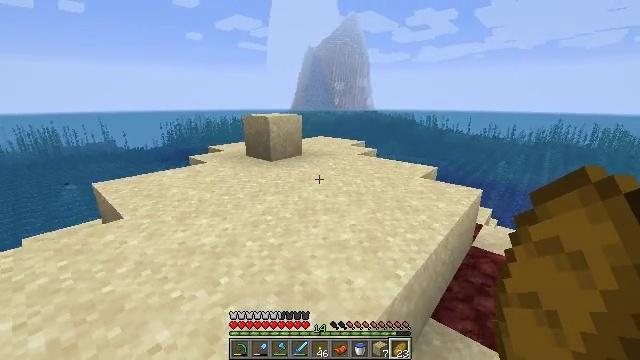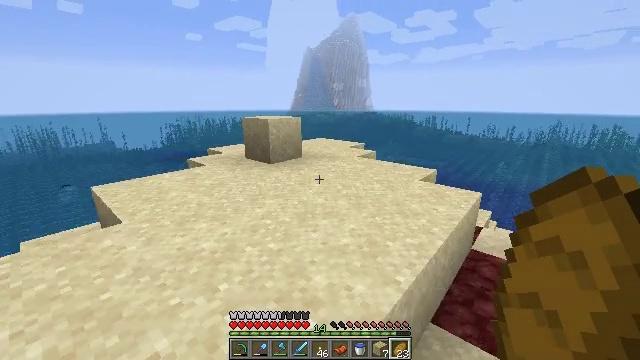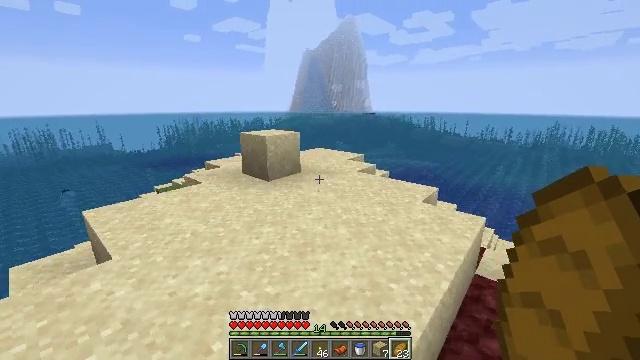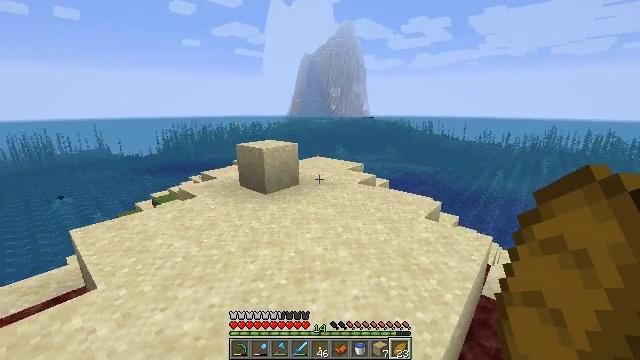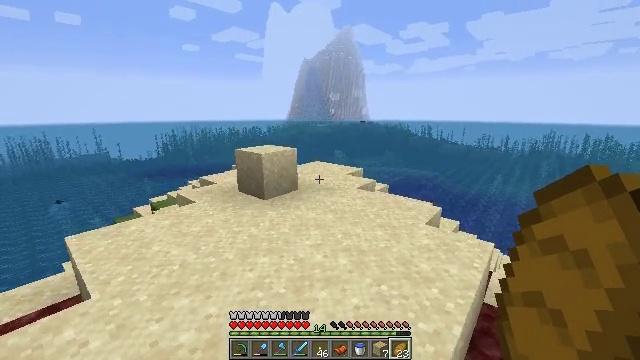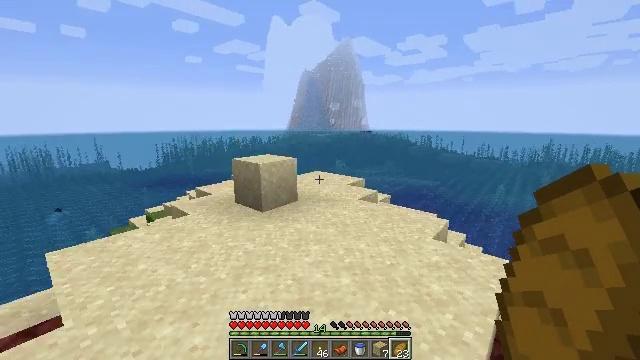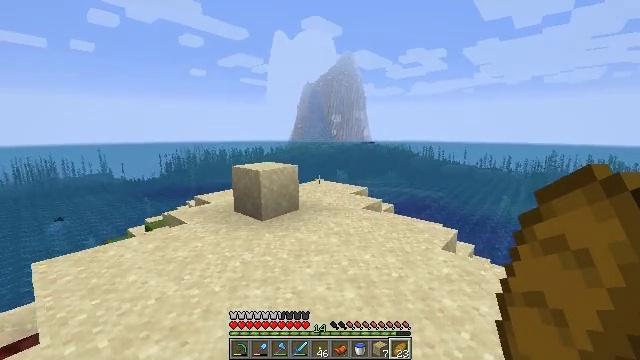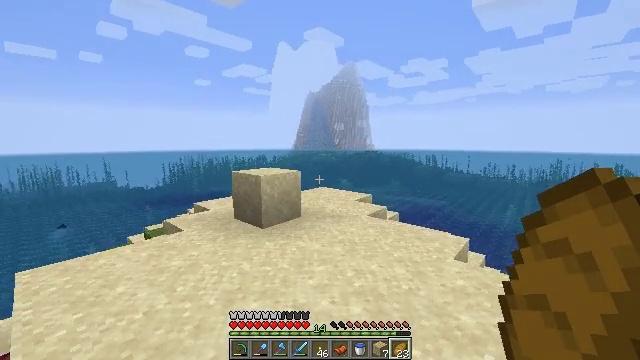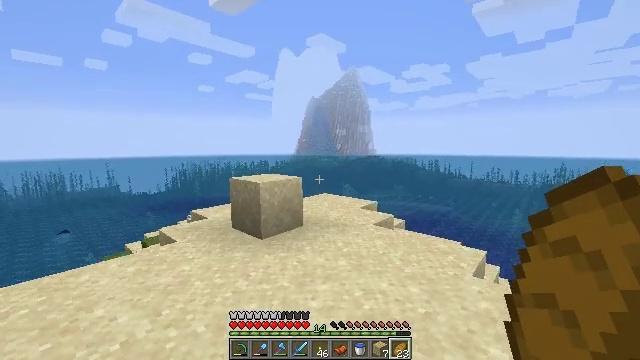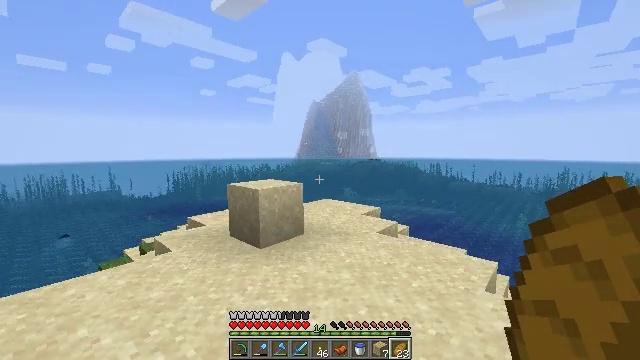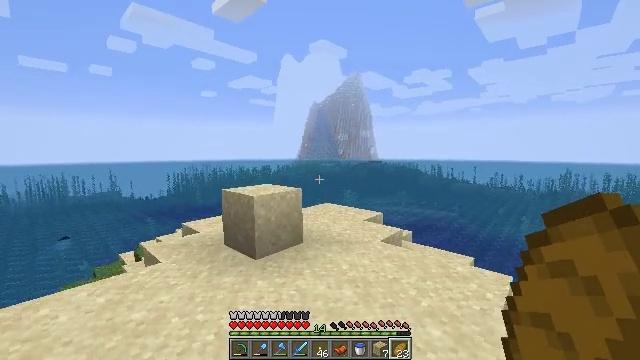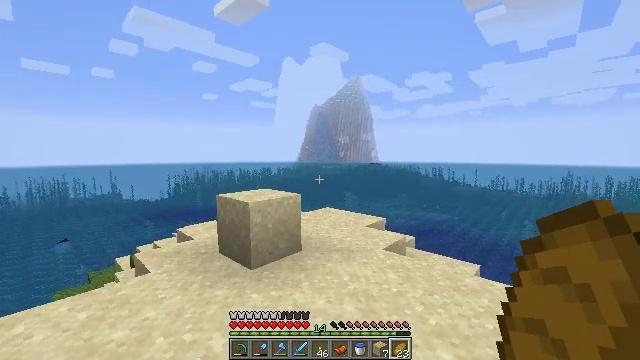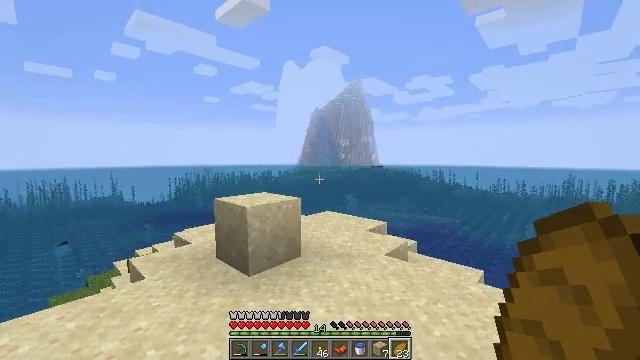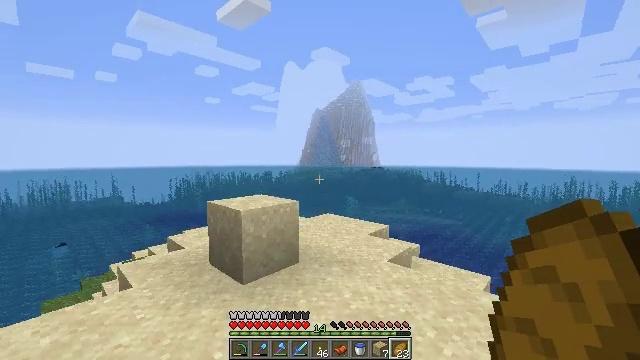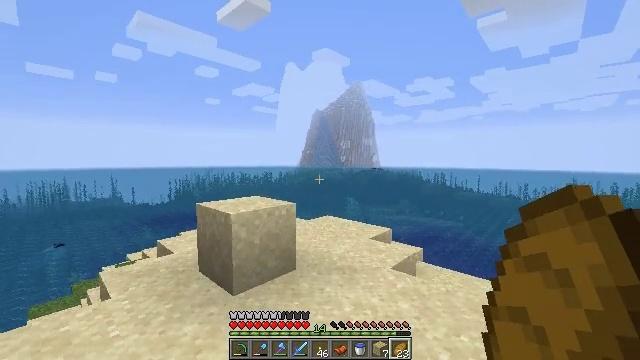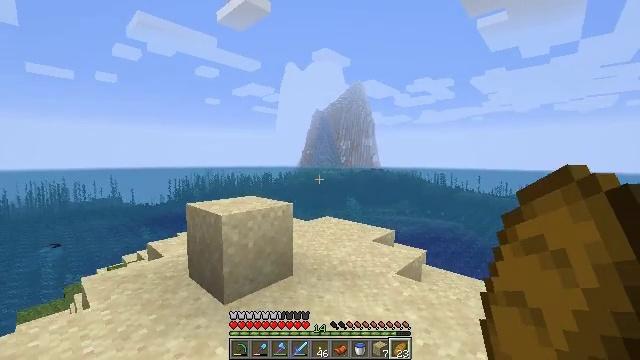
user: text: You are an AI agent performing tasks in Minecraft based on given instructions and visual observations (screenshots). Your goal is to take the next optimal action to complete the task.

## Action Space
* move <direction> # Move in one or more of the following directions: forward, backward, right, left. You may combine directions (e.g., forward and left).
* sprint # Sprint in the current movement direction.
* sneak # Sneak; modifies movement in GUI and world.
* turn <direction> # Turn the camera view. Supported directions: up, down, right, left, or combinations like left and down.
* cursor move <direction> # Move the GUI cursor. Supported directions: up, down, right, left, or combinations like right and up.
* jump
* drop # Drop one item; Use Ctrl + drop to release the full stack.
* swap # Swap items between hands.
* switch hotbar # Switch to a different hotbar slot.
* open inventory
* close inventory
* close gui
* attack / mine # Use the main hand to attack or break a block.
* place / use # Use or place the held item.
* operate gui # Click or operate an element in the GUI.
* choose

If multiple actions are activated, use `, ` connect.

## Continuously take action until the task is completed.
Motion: motion action
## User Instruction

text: Remove a snowball from the inventory.
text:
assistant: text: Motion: move forward, jump
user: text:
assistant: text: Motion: move forward, jump
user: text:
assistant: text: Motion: move forward, jump
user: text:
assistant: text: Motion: move forward, jump
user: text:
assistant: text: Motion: move forward, turn up
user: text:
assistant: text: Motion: move forward, turn up
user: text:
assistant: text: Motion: move forward, turn up
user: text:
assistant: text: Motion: move forward, turn up
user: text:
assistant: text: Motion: move forward
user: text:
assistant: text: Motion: move forward
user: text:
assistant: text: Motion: move forward
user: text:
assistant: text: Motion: move forward
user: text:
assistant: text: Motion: move forward
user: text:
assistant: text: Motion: move forward
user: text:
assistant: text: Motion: move forward
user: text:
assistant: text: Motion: move forward
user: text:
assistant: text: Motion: move forward
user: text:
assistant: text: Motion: move forward
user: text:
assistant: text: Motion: move forward
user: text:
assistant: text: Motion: move forward
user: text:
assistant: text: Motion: move forward
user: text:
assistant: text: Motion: move forward
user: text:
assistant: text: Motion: move forward
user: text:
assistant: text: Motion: move forward
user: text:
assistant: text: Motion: no_op
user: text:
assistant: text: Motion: no_op
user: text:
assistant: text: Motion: no_op
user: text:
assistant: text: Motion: no_op
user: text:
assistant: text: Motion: switch to hotbar 1
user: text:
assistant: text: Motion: switch to hotbar 1